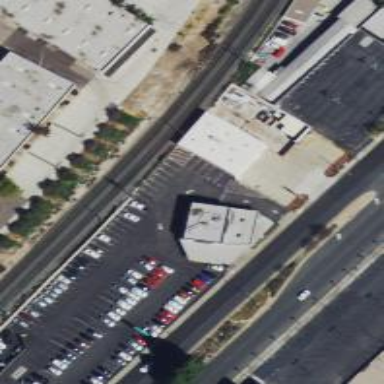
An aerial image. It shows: Car rental service.